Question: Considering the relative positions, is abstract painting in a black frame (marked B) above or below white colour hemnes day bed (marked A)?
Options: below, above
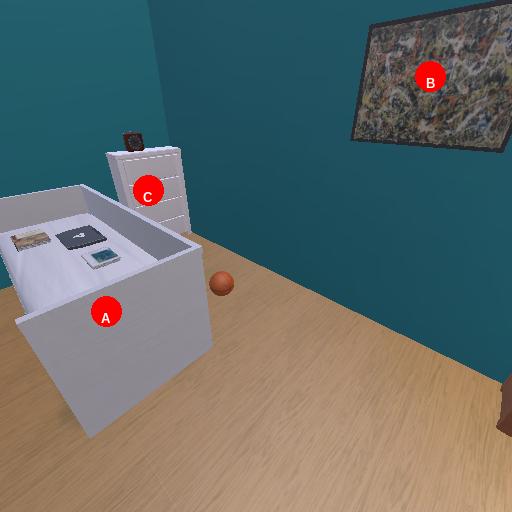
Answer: below